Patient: sex F, age 58
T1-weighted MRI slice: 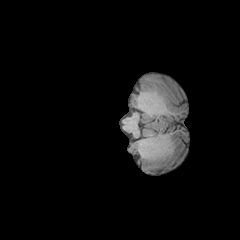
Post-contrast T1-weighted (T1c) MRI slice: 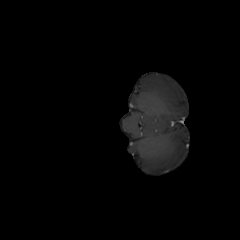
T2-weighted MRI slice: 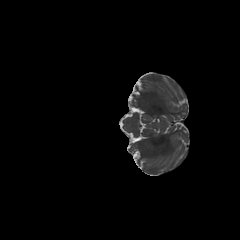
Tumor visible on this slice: no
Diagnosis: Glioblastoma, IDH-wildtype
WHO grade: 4